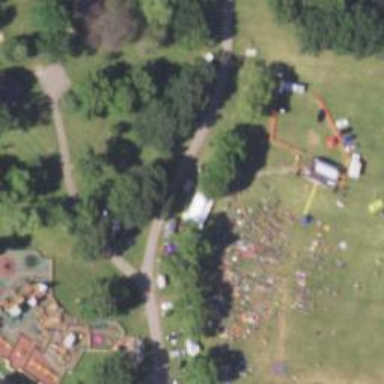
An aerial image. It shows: Disc golf course for leisure activity.